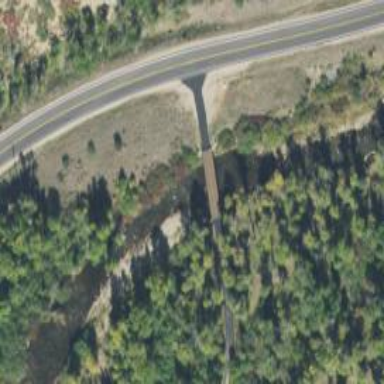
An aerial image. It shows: Service road crossing low water bridge.